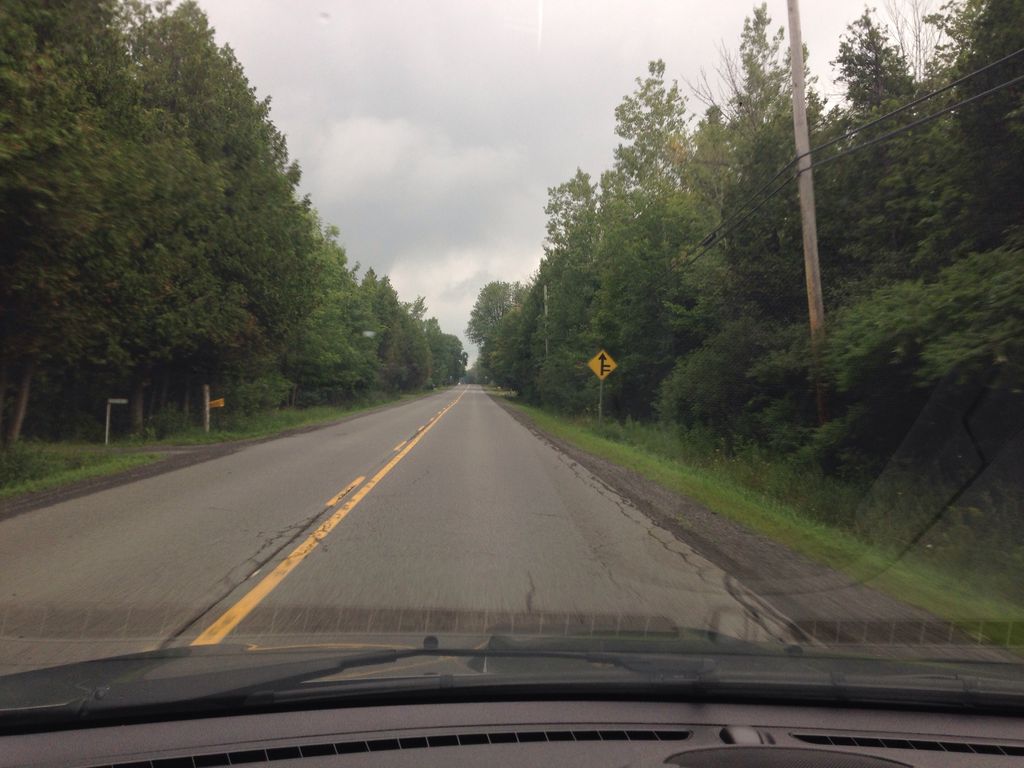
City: ottawa-gatineau